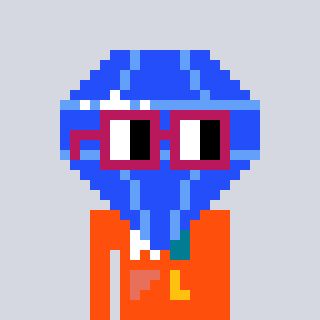
a pixel art character with square dark red glasses, a blue diamond-shaped head and a orange-colored body on a cool background